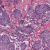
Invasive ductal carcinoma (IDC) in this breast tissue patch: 1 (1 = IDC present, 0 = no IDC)